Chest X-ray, PA view. Patient: 60 years old, sex M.
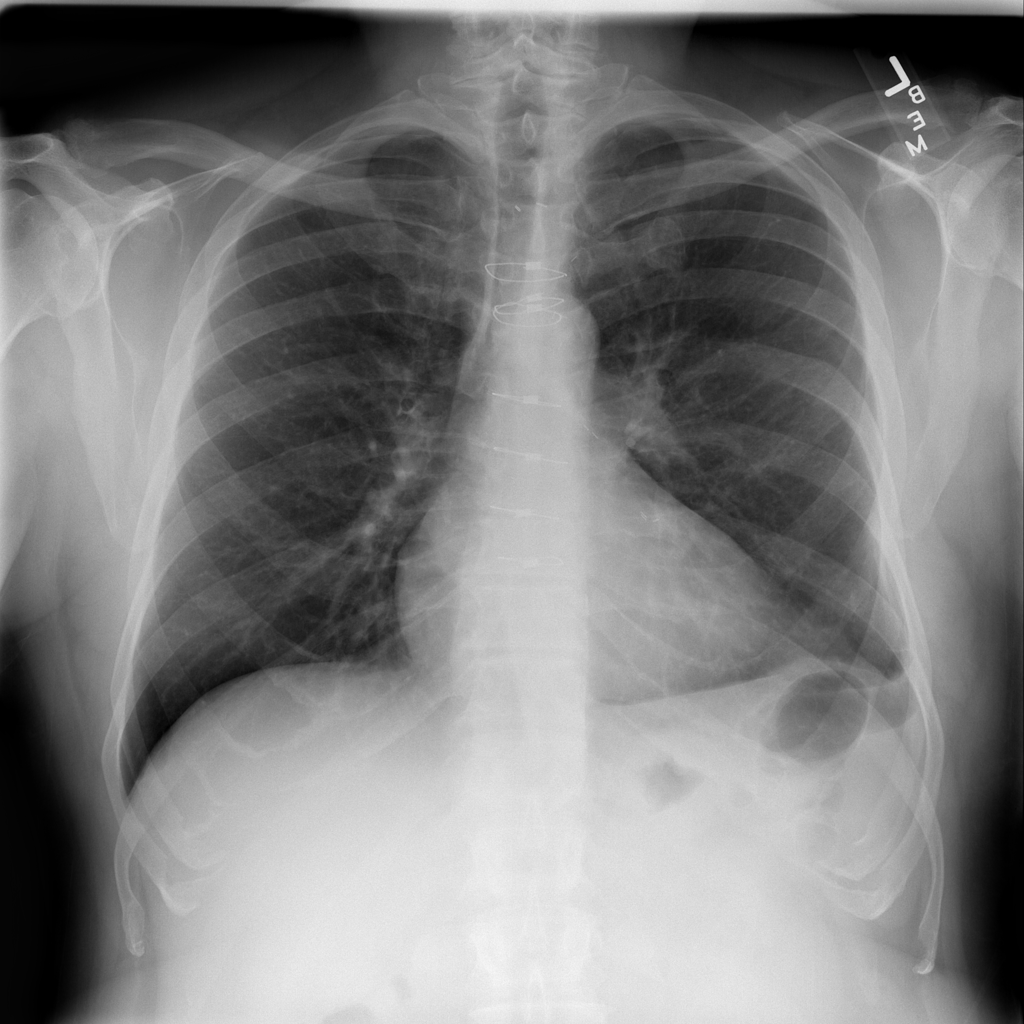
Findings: Pleural_Thickening